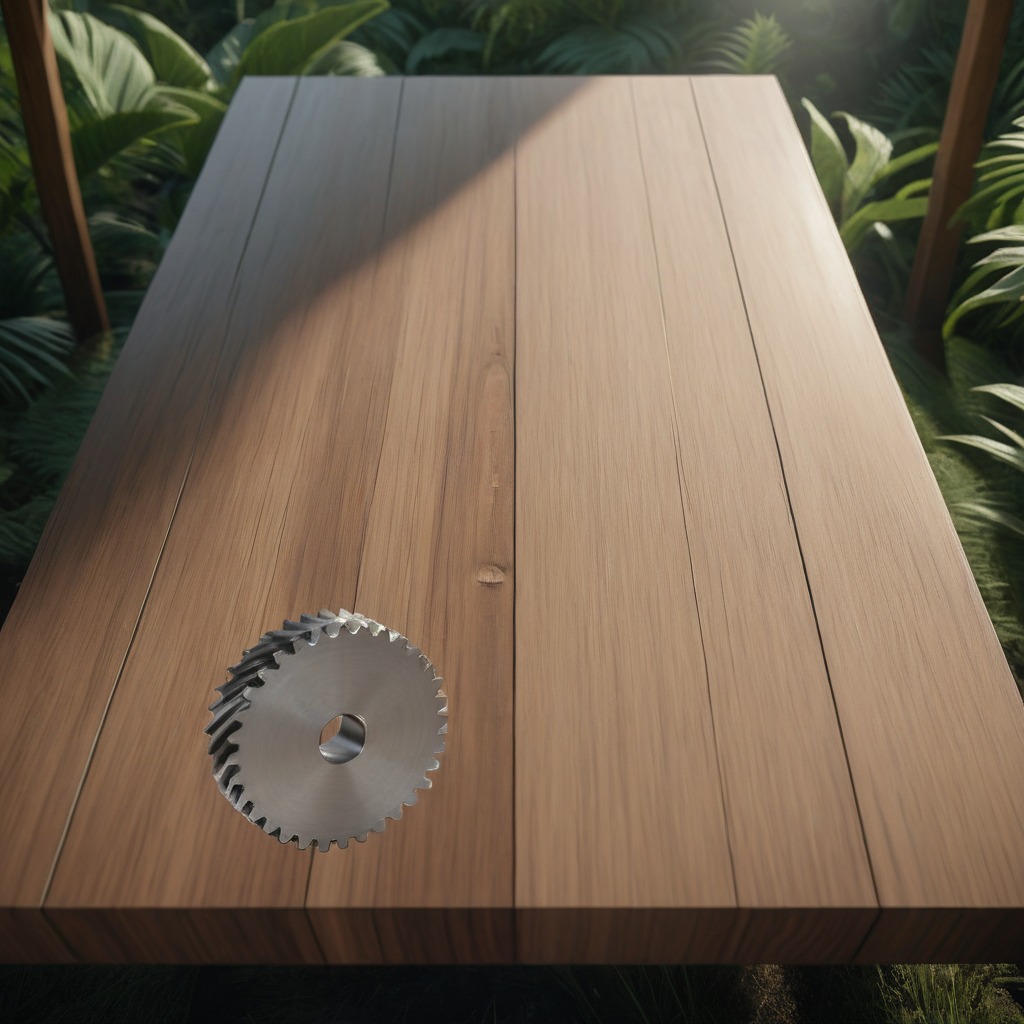
A steel gear with teeth is lying on a wooden table inside a jungle field workshop tent.